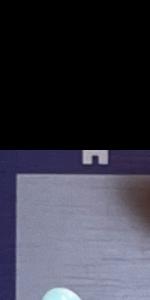
Label: Empty